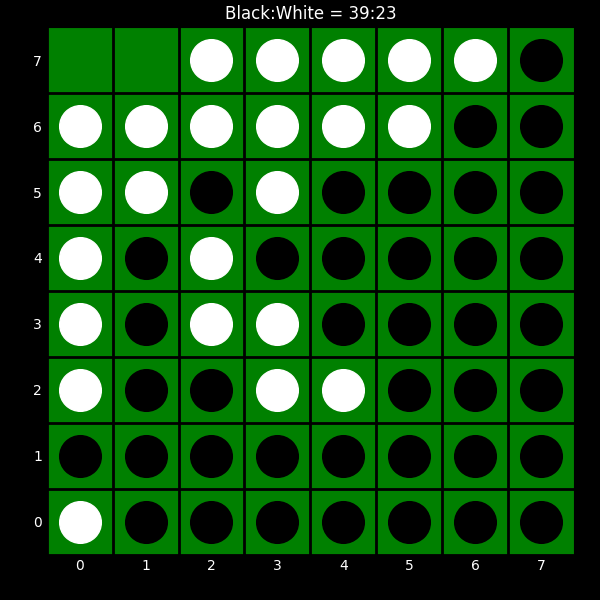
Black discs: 39
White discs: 23